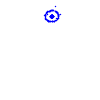
Particle: pion